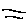
Label: line